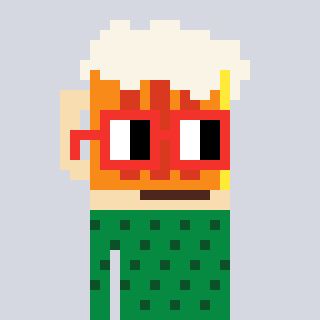
a pixel art character with square red glasses, a beer-shaped head and a green-colored body on a cool background